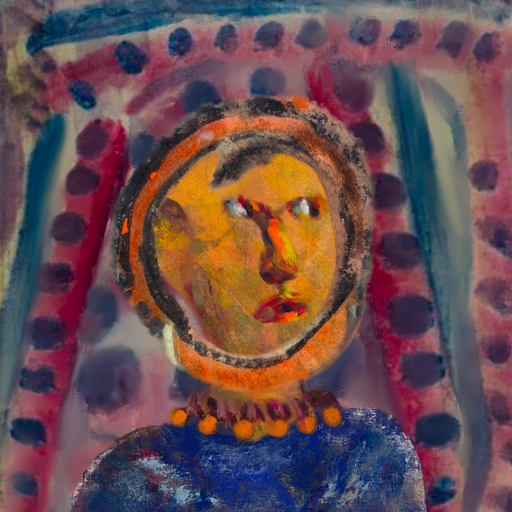
Background: HillGirl, Head And Neck Side: Gypsy_Mother, Face Side: An_Impression, Bust: Irani, Hair Side: Childish, Head Accessory: Blank, Second Necklace: Blank, Necklace: Doll, Baby: Blank